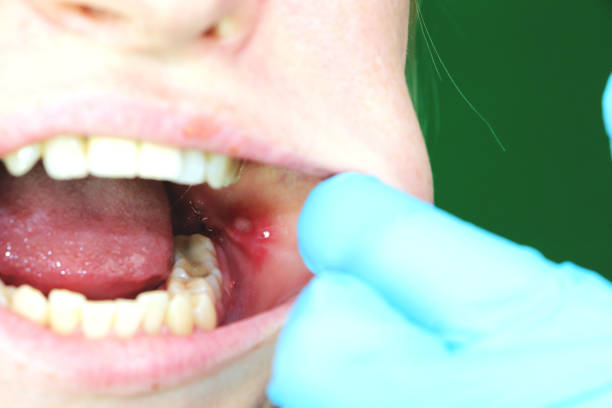
Condition: Mouth Ulcer